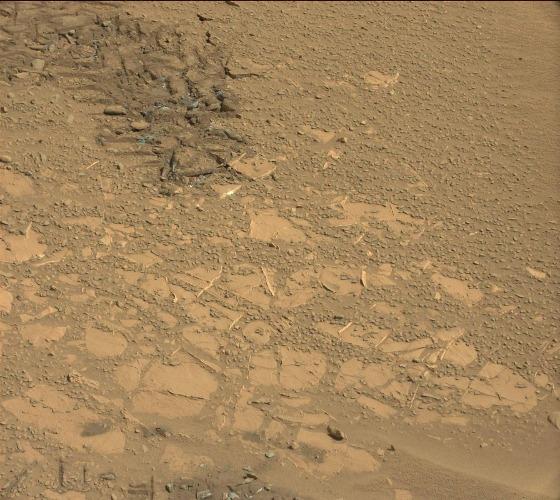
Terrain classes present: Bedrock, Gravel / Sand / Soil, Rock, Track